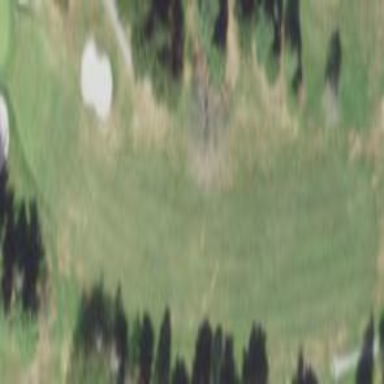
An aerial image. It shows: Grassy golf fairway.